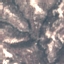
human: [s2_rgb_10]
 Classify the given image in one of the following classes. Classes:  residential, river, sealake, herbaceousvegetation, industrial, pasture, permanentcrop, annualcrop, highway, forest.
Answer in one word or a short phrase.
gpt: HerbaceousVegetation